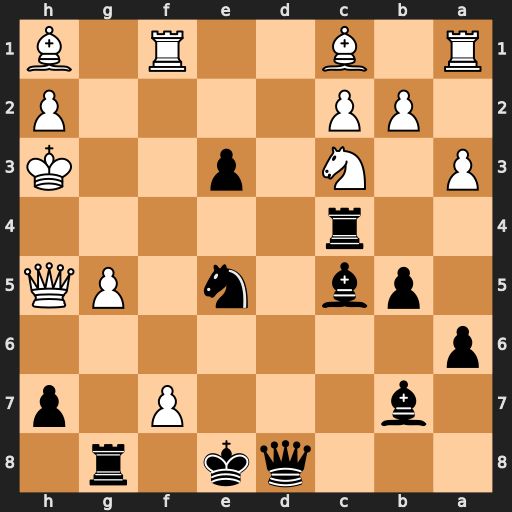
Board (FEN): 3qk1r1/1b3P1p/p7/1pb1n1PQ/2r5/P1N1p2K/1PP4P/R1B2R1B
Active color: b
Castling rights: -
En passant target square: -
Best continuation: Kf8 fxg8=N+ Kxg8 Bxb7 Qd7+